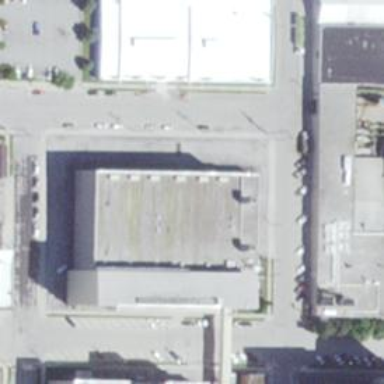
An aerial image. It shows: Industrial building.